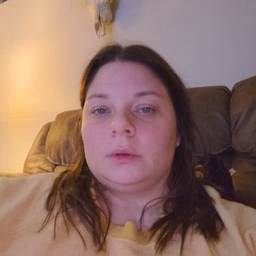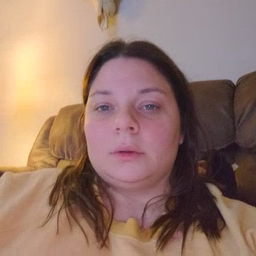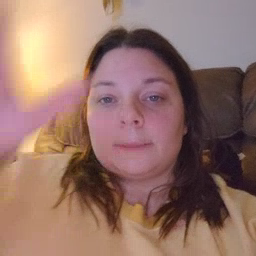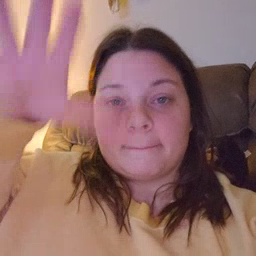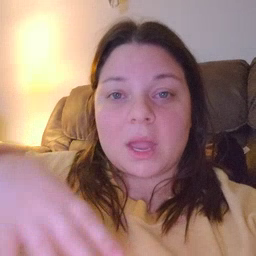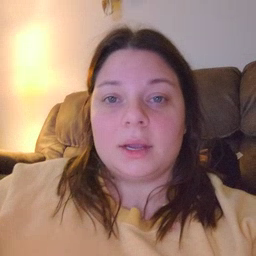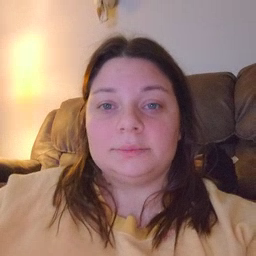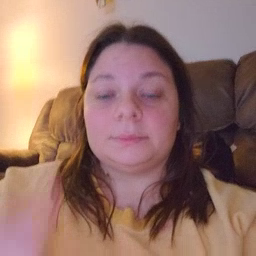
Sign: man